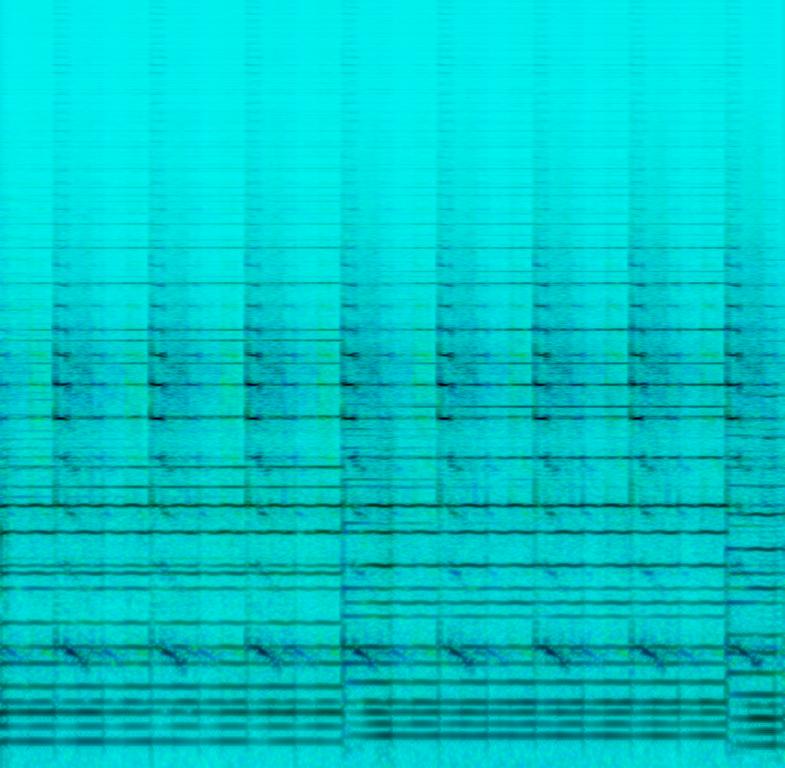
This song contains a loud organ sound playing a chord melody in the mid-higher register along with a piano panned to the left side of the speakers. The organ is slightly pulsating. A loud e- guitar is playing a simple  short and monotone melody with a delay on the right side of the speakers. All the instruments use reverb. This song may be playing on a beach bar.